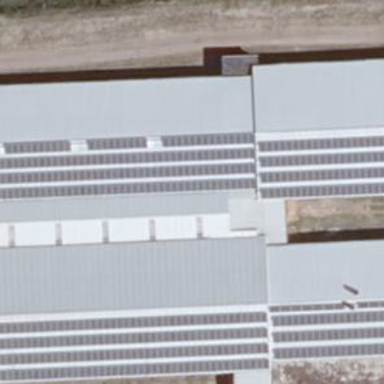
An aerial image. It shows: Grey farm auxiliary building with gabled roof oriented along the structure.